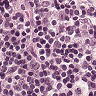
Metastatic tissue present: yes